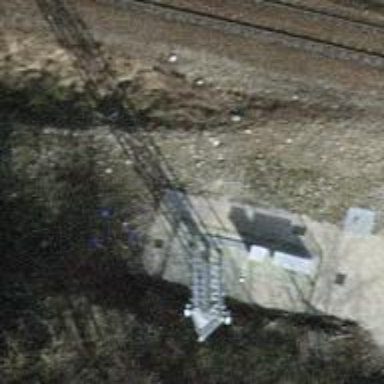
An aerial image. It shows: Mast tower used for communication.